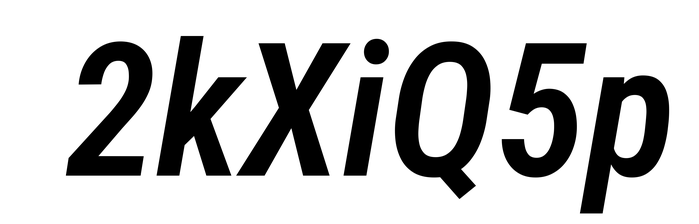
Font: Roboto-Italic_Condensed_SemiBold_Italic